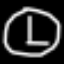
Label: clock